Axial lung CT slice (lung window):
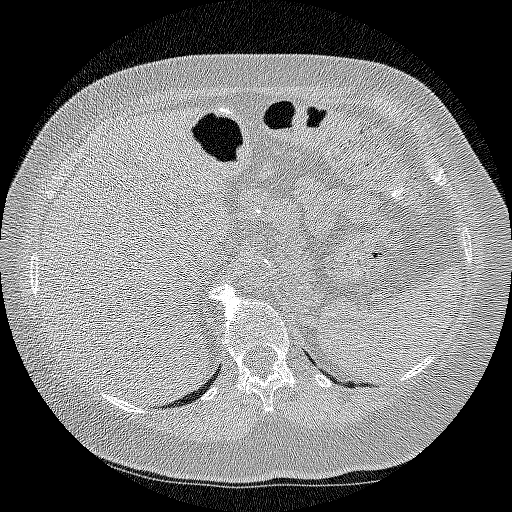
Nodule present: no